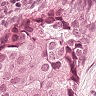
Metastatic tissue present: yes